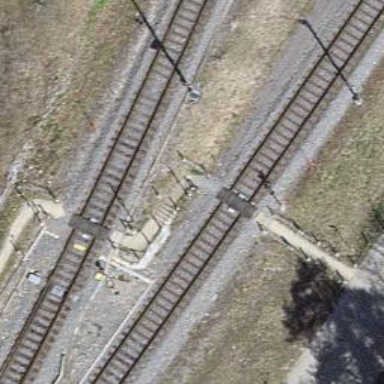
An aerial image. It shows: Crossing for the railway.